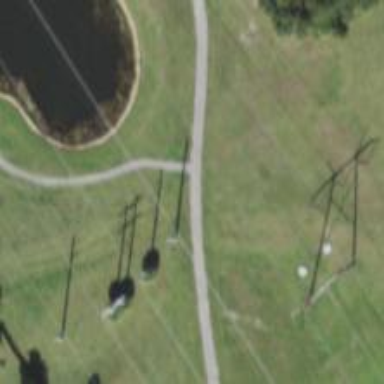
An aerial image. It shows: Power pole.